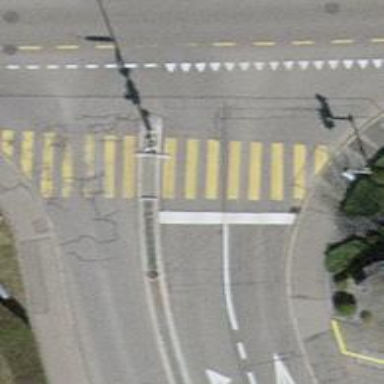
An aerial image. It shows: Crossing with traffic signals and zebra marking on the road. There is island at the crossing.